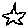
Label: star